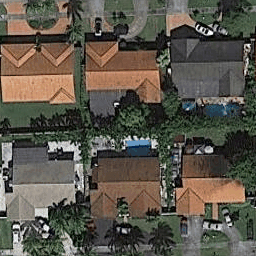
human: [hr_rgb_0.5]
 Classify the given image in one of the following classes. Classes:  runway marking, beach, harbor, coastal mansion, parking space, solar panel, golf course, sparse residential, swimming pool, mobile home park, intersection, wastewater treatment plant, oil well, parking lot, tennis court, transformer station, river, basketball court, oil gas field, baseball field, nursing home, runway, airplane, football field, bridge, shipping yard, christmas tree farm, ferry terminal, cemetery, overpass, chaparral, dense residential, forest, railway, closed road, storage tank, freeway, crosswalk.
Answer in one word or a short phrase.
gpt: dense residential